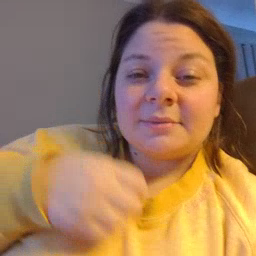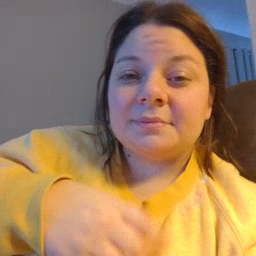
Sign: milk